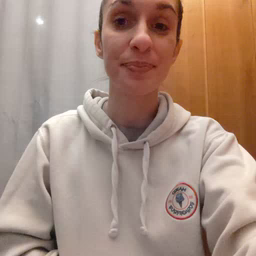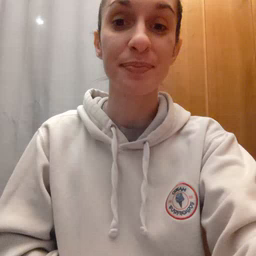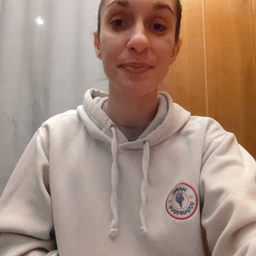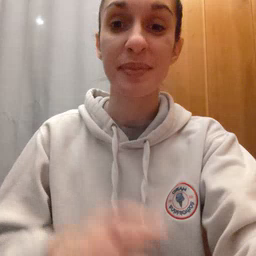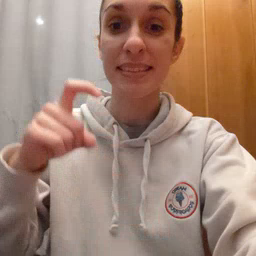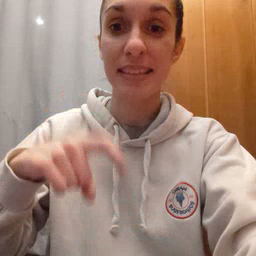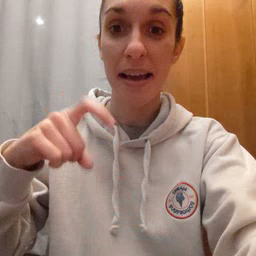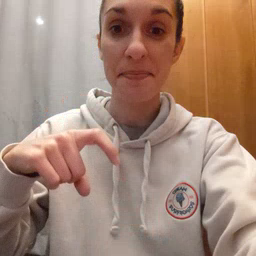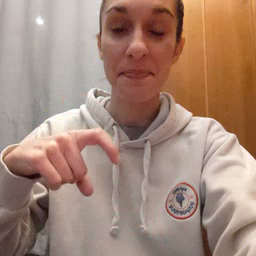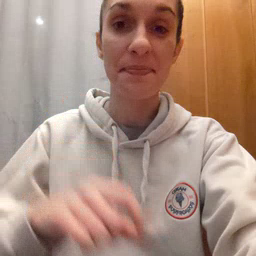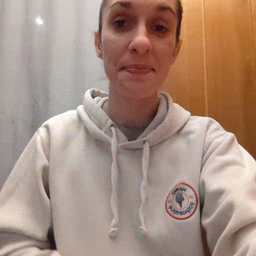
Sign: time